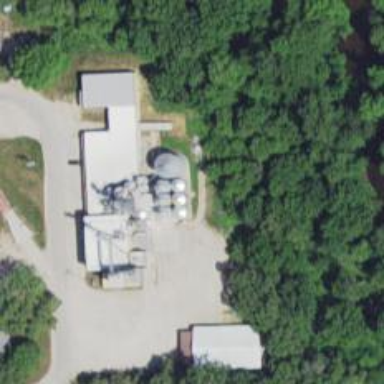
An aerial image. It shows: Silo.